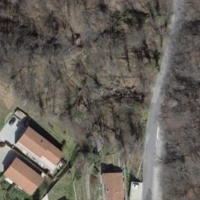
EUNIS habitat code: 41
Species observed at this site:
Ficus carica